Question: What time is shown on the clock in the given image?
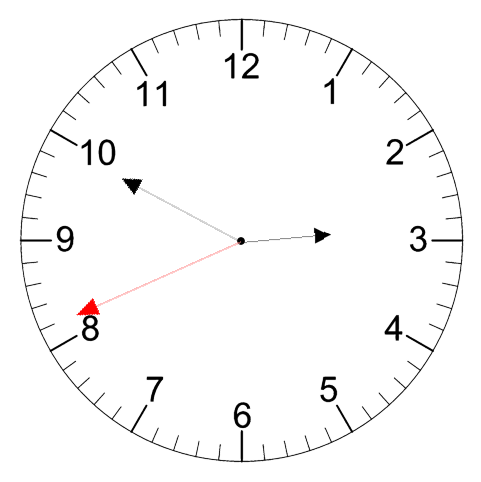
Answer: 02:49:41